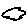
Label: cloud